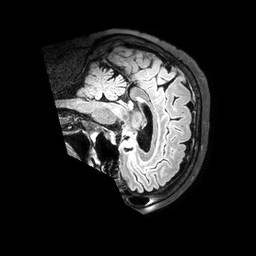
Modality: FLAIR
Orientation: sagittal
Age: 67
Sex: female
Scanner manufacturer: philips
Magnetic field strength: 3 T
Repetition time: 4.8 s
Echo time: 0.3024 s